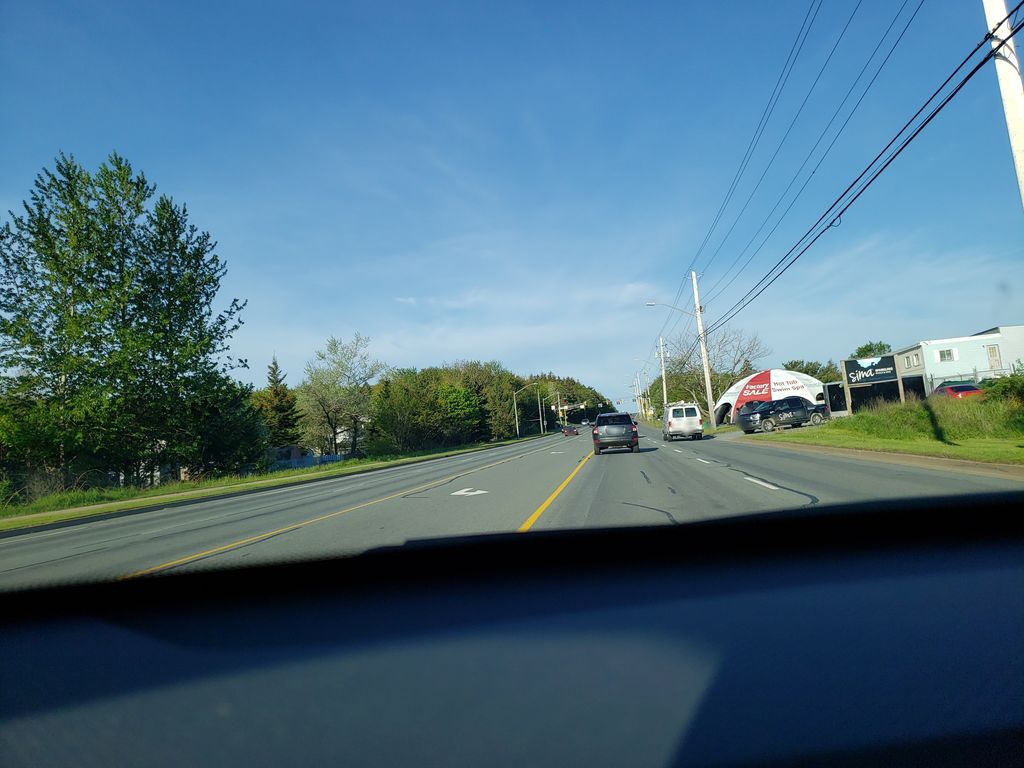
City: halifax